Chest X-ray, AP view. Patient: 68 years old, sex F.
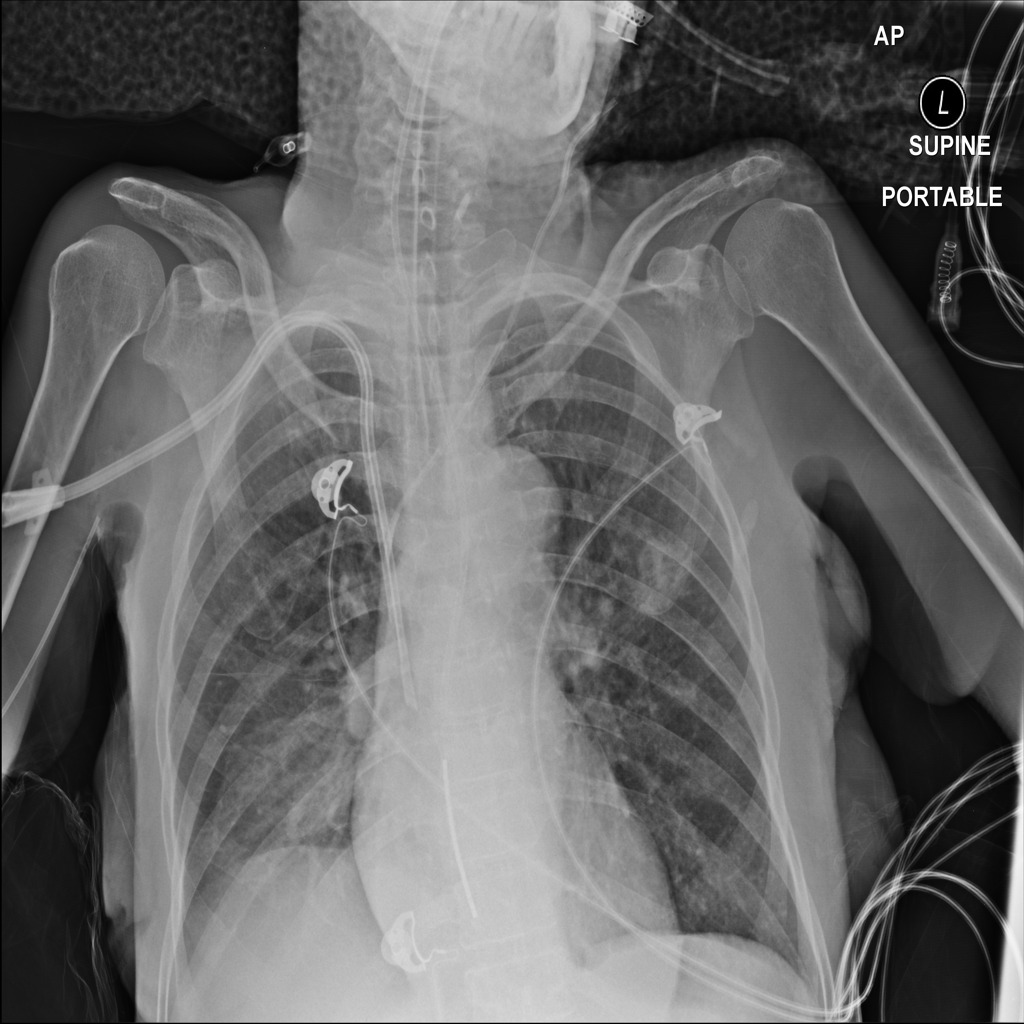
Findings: Infiltration, Mass